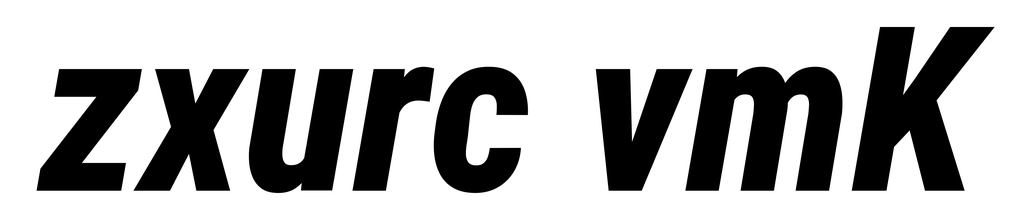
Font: Roboto-Italic_Condensed_ExtraBold_Italic